Question: I am trying to make url shortener that uses goo.gl API. But i stucked when I have to get short URL from JSON response!
'''
var longURL = "http://stackoverflow.com/questions/ask"
$.ajax({
url: 'https://www.googleapis.com/urlshortener/v1/url?shortUrl=http://goo.gl/fbsS&key=AIzaSyANFw1rVq_vnIzT4vVOwIw3fF1qHXV7Mjw',
type: 'POST',
contentType: 'application/json; charset=utf-8',
data: '{ longUrl: "' + longURL +'"}',
dataType: 'json',
success: function(response) {
var result = JSON.parse(response);
}
});
'''

I see that my short URL is in 'resoinseText.id'. How to extract it from there?
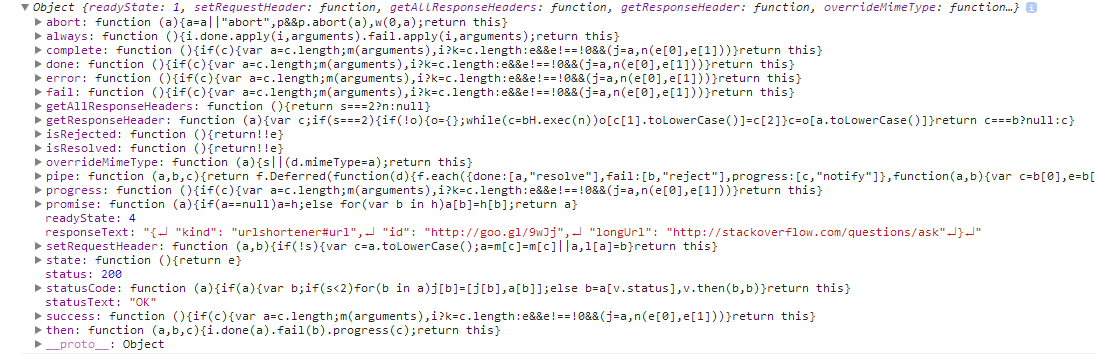
Answer: You don't need to call 'JSON.parse()', because jQuery does that automatically when you specify 'dataType: 'json''. The value you want will then be in the 'id' property of 'response'.
'''
var longURL = "http://stackoverflow.com/questions/ask"
$.ajax({
url: 'https://www.googleapis.com/urlshortener/v1/url?shortUrl=http://goo.gl/fbsS&key=AIzaSyANFw1rVq_vnIzT4vVOwIw3fF1qHXV7Mjw',
type: 'POST',
contentType: 'application/json; charset=utf-8',
data: '{ longUrl: "' + longURL +'"}',
dataType: 'json',
success: function(response) {
console.log(response.id);
}
});
'''